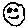
Label: smiley face